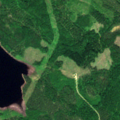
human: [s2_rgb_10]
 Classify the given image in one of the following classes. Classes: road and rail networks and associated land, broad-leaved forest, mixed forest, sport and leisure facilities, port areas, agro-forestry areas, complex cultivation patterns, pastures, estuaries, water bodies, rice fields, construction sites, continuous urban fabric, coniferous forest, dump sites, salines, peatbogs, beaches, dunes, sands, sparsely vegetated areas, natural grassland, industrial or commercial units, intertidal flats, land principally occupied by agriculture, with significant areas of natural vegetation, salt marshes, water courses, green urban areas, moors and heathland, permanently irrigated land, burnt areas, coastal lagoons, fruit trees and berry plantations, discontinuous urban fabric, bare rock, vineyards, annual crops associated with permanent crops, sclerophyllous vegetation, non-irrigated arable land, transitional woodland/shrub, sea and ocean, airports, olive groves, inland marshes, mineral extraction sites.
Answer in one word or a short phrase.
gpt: coniferous forest, mixed forest, water bodies